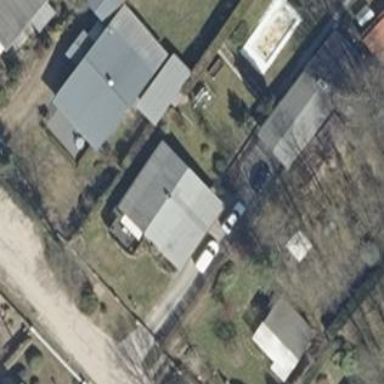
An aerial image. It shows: Simple house.